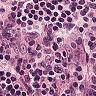
Metastatic tissue present: no